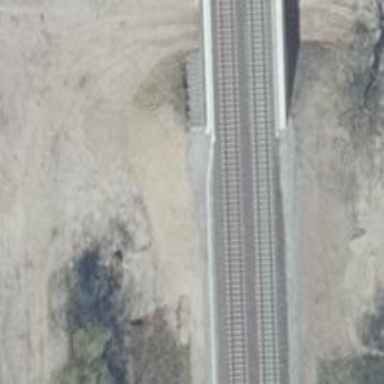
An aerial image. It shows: Bridge over electrified railway with contact line.